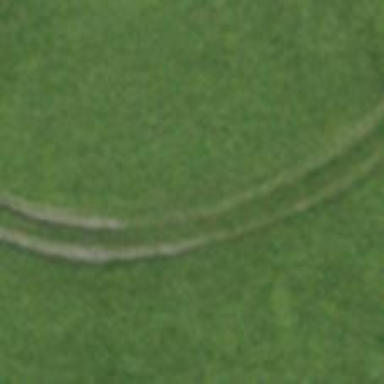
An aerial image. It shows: Track road with grade4 tracktype.